Interaction volume radius: 5 \u00c5
Interaction volume height: 50 \u00c5
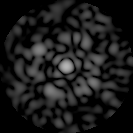
Disorder parameter: 0.8015